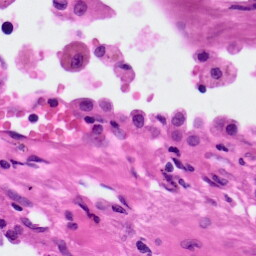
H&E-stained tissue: Lung